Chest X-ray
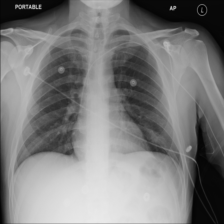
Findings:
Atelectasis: negative
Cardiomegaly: negative
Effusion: negative
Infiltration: negative
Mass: negative
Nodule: negative
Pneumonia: negative
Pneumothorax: negative
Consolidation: negative
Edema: negative
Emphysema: negative
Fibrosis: negative
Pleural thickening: negative
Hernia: negative